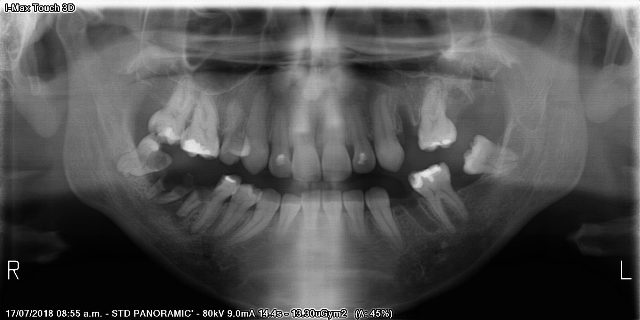
adult